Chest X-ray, AP view. Patient: 57 years old, sex M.
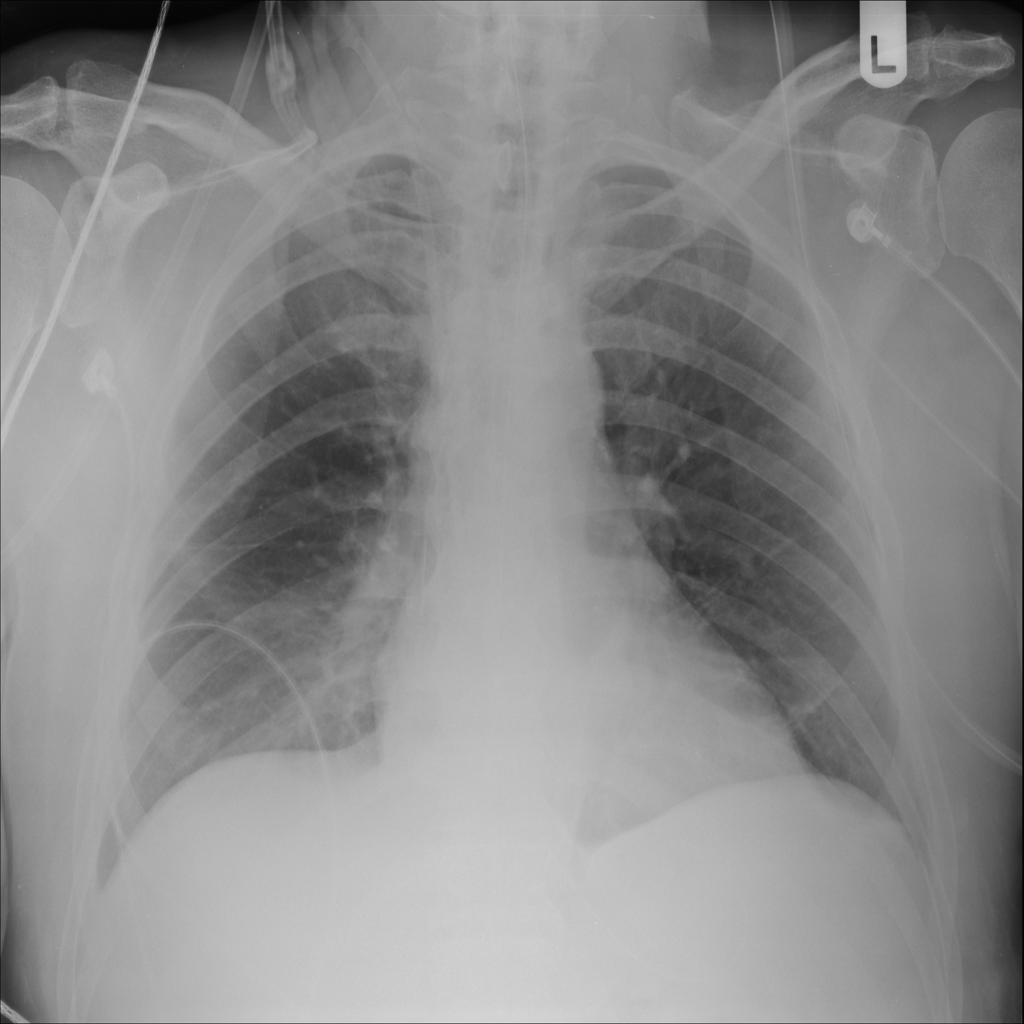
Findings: Atelectasis, Effusion, Infiltration